Question: I have array points
'''
nodes = [(1, 2), (6, 15), (10, 6), (10, 3), (3, 7)]
'''
And now, I need draw 'Spline' passing through the points. You can see image result

But I don't know how to draw with 'matplotlib.pyplot'. Help me
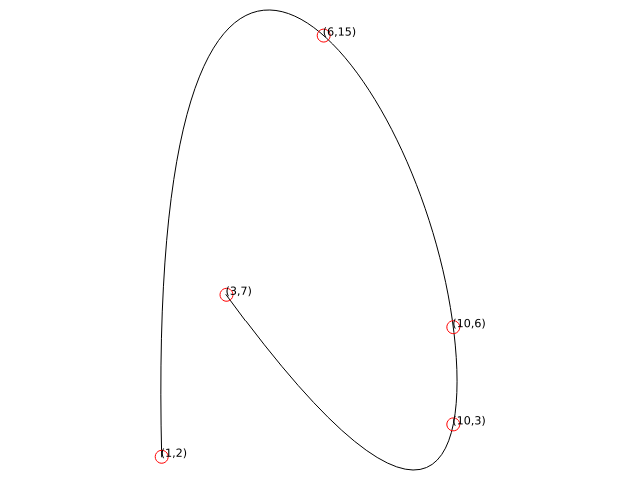
Answer: So , the right piece of code is:
'''
from __future__ import division
import matplotlib.pyplot as plt
import numpy as np
from scipy import interpolate
nodes = np.array( [ [1, 2], [6, 15], [10, 6], [10, 3], [3, 7] ] )
x = nodes[:,0]
y = nodes[:,1]
tck,u = interpolate.splprep( [x,y] ,s = 0 )
xnew,ynew = interpolate.splev( np.linspace( 0, 1, 100 ), tck,der = 0)
plt.plot( x,y,'o' , xnew ,ynew )
plt.legend( [ 'data' , 'spline'] )
plt.axis( [ x.min() - 1 , x.max() + 1 , y.min() - 1 , y.max() + 2 ] )
plt.show()
'''